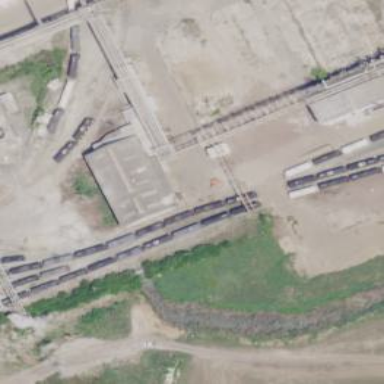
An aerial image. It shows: Rail spur service.